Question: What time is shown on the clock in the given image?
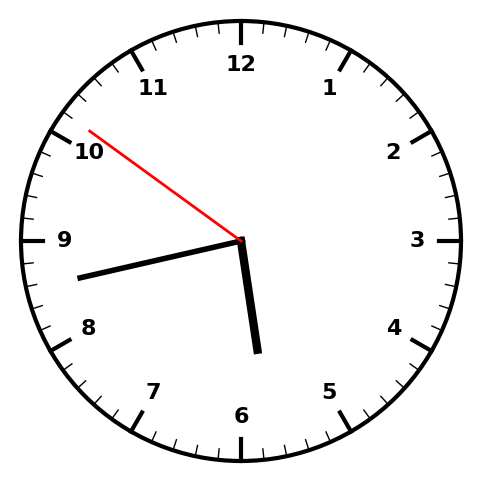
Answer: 05:42:51